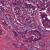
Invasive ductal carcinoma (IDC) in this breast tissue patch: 1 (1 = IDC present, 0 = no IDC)